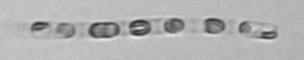
Label: Skeletonema